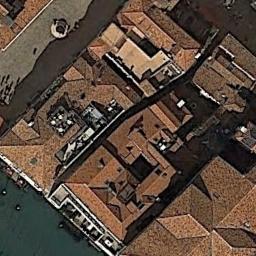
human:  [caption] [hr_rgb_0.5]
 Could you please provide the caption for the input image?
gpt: The brown palace has some palaces of different sizes .

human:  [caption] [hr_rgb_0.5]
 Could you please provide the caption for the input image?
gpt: The palace is on the open place .

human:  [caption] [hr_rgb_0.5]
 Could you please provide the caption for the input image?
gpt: There are some brown buildings in the palace .

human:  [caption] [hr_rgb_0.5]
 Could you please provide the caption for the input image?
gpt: Half of the roof of this palace is red .

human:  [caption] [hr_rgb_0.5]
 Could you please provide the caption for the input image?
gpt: Several buildings of different shapes are in the palace .